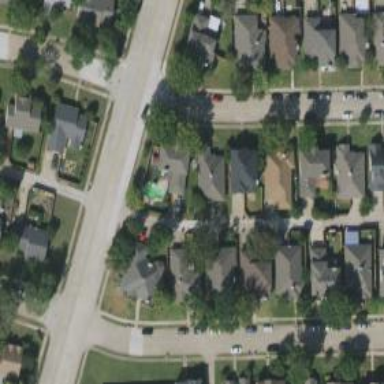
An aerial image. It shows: Alley classified as service road.